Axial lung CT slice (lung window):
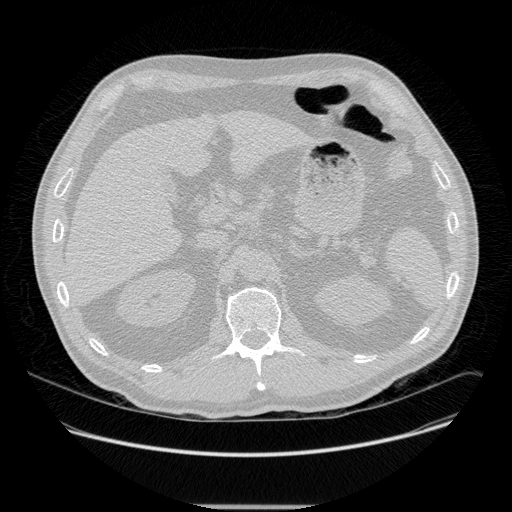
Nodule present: no